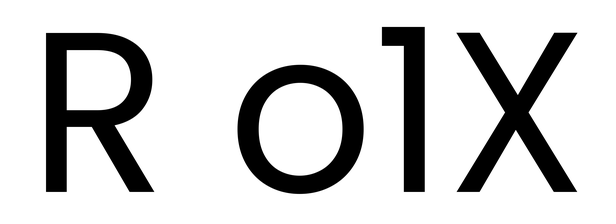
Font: Poppins-Regular